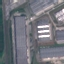
Label: Industrial